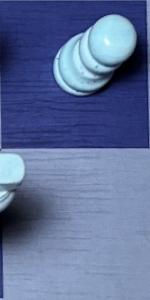
Label: Empty